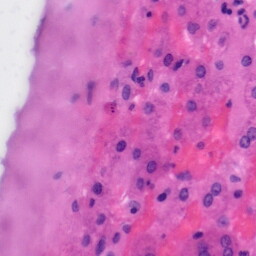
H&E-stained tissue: Liver